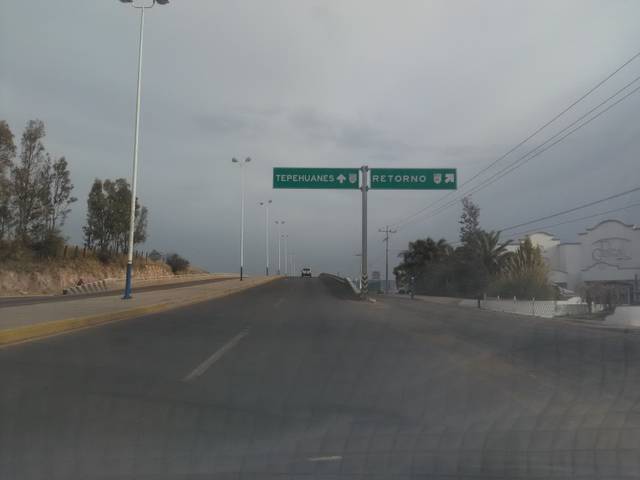
Region: Mexico
Coordinates: 24.051, -104.658